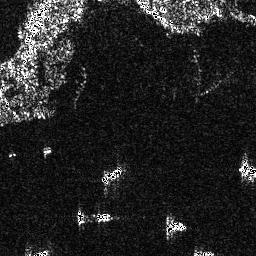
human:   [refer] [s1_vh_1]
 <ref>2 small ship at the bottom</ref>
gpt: <box>[[29, 82, 42, 87, 0]], [[63, 85, 72, 90, 0]]</box>

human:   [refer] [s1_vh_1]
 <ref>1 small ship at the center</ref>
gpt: <box>[[39, 64, 47, 71, 0]]</box>